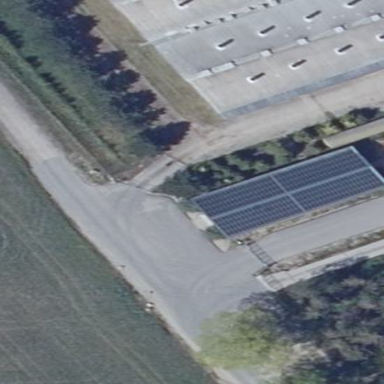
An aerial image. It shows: Building equipped with solar photovoltaic panel for generating electricity. The small installation is solar power generator.